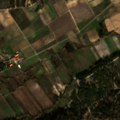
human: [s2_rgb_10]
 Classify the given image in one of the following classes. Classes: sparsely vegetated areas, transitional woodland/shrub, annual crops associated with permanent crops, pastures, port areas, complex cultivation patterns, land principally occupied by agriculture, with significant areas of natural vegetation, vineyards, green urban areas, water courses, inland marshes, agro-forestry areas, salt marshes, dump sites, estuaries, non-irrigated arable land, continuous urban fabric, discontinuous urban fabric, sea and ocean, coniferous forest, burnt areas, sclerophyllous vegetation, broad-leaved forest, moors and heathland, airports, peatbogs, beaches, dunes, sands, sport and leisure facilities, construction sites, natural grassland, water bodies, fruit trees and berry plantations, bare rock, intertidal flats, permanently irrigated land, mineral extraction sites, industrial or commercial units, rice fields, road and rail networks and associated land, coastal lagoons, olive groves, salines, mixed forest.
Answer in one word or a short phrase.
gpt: rice fields, complex cultivation patterns, land principally occupied by agriculture, with significant areas of natural vegetation, broad-leaved forest, mixed forest